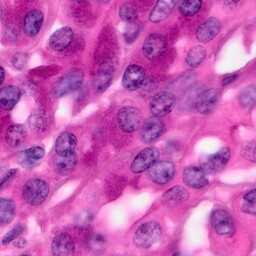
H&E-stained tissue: Pancreatic